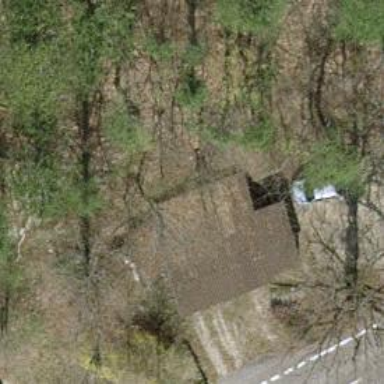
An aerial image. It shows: Garage building.